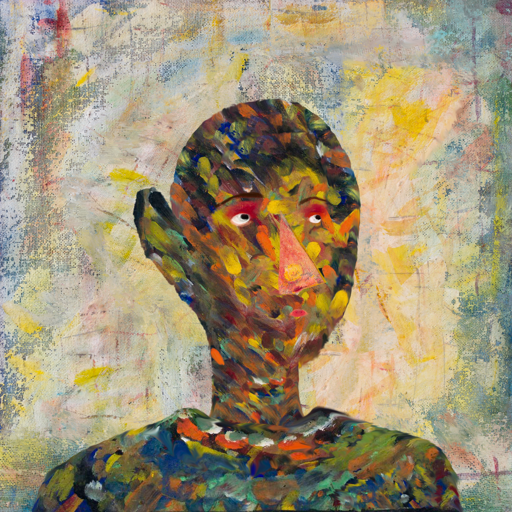
Background: Irani, Head And Neck Side: An_Impression, Face Side: Irani, Bust: An_Impression, Hair Side: Blank, Head Accessory: Blank, Second Necklace: Blank, Necklace: Blank, Baby: Blank